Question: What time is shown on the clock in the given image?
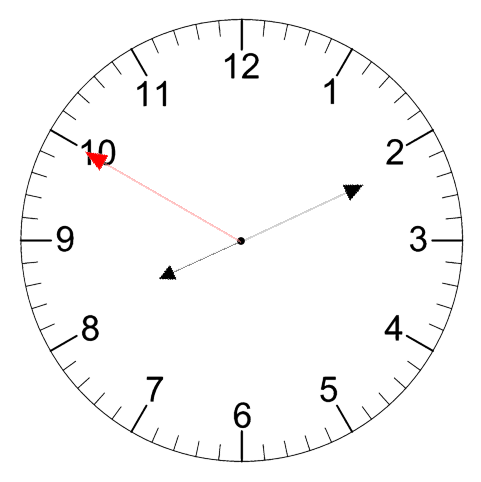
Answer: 08:10:50